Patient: sex M, age 23
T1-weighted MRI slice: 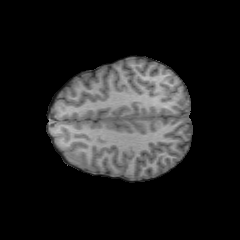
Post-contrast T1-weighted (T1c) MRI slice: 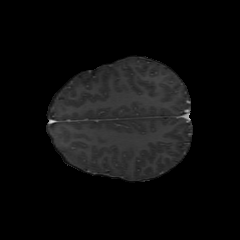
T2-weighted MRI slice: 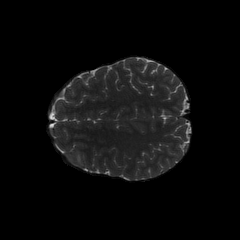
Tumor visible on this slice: yes
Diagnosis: Oligodendroglioma, IDH-mutant, 1p/19q-codeleted
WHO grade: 2